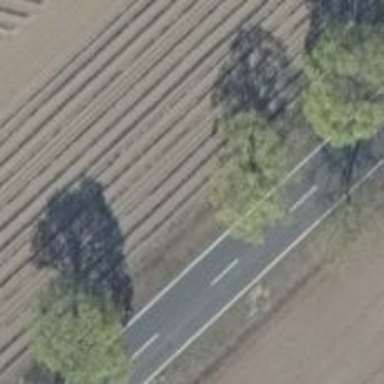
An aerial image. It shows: Row of deciduous broadleaved trees.